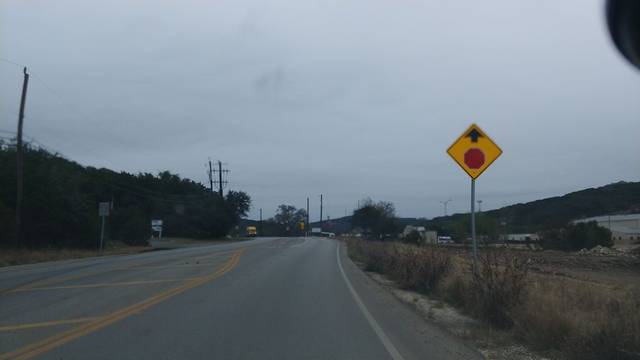
Region: United States
Coordinates: 29.61, -98.628